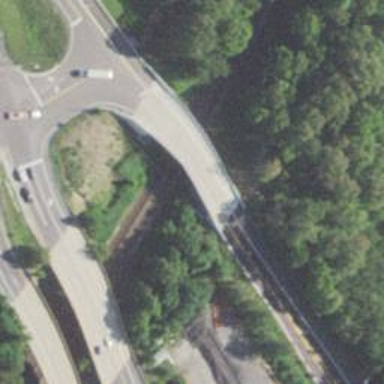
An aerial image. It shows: Bridge over cycleway.